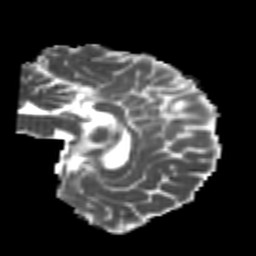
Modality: MD
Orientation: sagittal
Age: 24
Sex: female
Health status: healthy
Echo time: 0.074 s